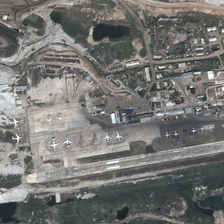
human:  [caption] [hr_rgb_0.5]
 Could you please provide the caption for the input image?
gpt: the airport is surrounded by several green regions .

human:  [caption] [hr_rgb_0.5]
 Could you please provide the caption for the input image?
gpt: the airport is surrounded by several green regions .

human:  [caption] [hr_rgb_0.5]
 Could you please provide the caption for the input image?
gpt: many planes are parked in an airport near an ocean .

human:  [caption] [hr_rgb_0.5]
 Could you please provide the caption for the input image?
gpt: many planes are parked in an airport near an ocean .

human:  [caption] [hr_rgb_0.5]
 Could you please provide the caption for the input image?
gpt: many planes are parked in an airport near an ocean .